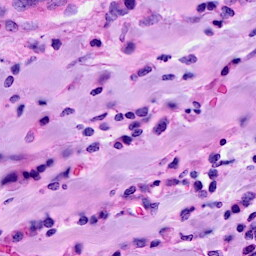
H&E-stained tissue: Breast